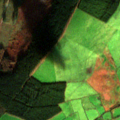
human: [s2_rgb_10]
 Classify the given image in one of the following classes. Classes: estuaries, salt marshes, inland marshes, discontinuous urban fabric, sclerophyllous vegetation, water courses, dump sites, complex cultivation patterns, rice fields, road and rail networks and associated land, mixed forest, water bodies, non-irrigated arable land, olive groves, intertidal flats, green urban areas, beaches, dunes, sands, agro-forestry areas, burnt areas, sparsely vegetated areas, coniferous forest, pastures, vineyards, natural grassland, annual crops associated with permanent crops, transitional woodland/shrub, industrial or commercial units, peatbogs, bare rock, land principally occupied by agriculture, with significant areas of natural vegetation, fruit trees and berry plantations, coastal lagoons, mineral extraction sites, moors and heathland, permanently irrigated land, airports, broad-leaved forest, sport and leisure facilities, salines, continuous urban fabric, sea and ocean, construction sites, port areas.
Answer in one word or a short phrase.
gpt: pastures, coniferous forest, moors and heathland